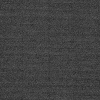
Atmospheric dust classification: dusty